Field crop: tomato
Growth stage: 2
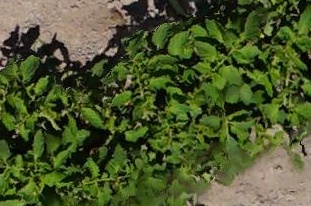
Species: tomato